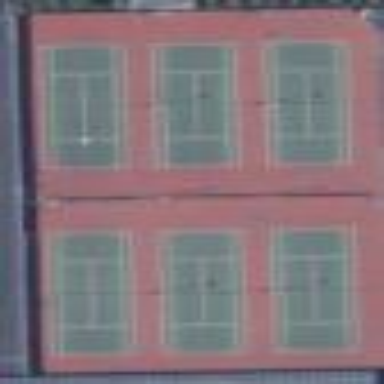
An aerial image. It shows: Tennis court in leisure pitch.